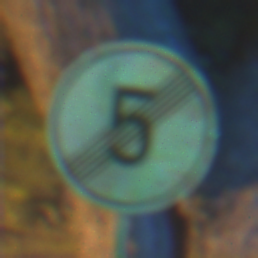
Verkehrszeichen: EndeGeschwindigkeit5
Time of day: Night
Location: Outdoor (Urban)
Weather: PartlyCloudy
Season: NotSpecified
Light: Artificial